RGB frame:
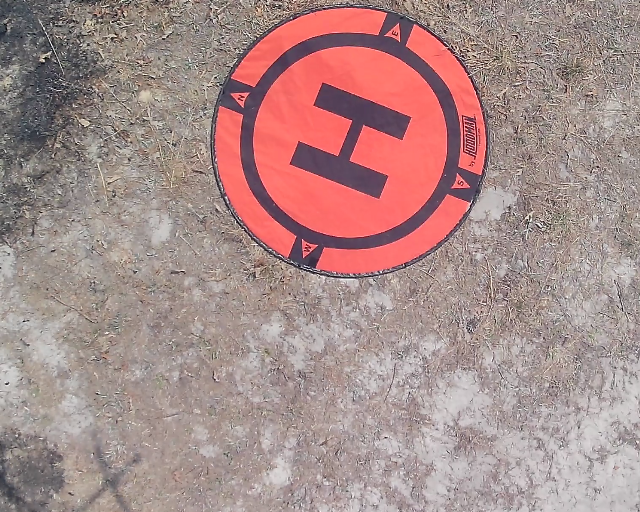
Thermal frame:
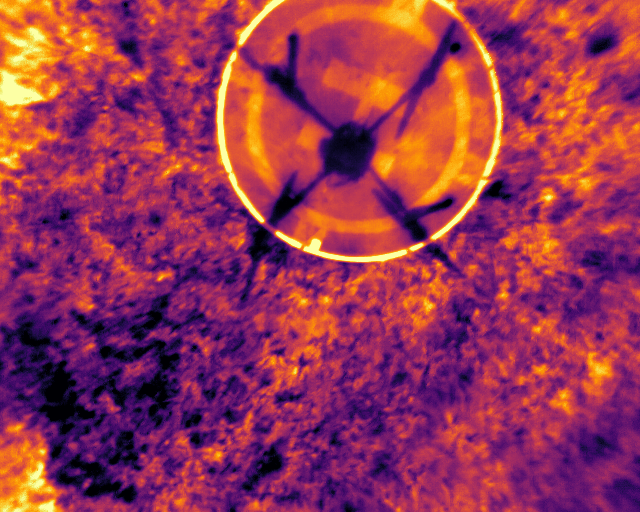
Captured: 2026-02-26 03:39:26
Pixels at or above 80 °C: 0 (fraction of frame: 0)